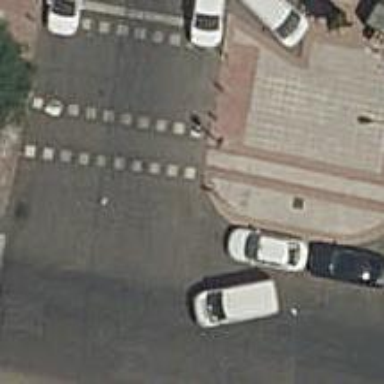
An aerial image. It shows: Road crossing with traffic signals.